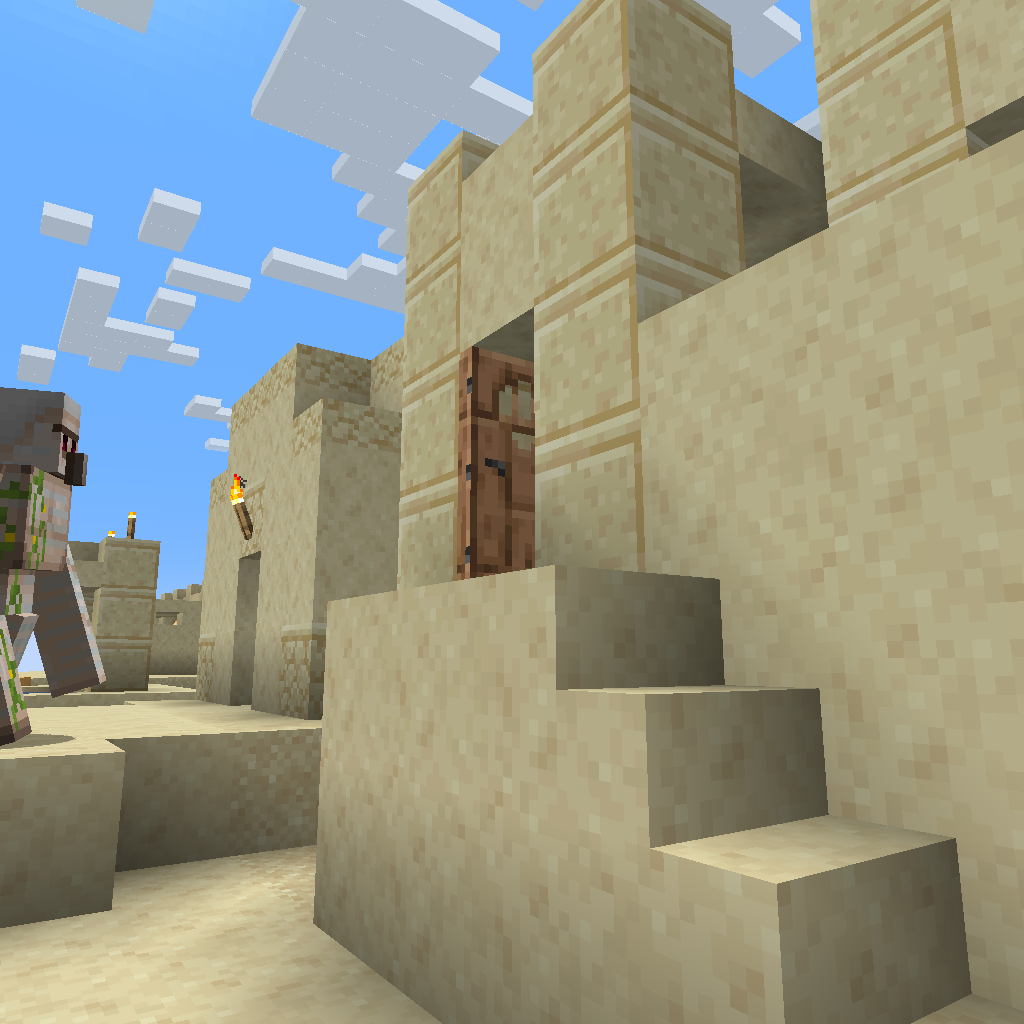
desert village house with iron golem on the left